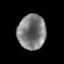
Tissue: prostate
Cell type: T cells
Senescence score: 0.2976
Nuclear area (px): 959
Mean DAPI intensity: 125.051